Field crop: tomato
Growth stage: 1
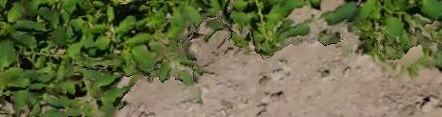
Species: tomato